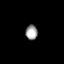
Tissue: prostate
Cell type: Fibroblasts
Senescence score: 0.802
Nuclear area (px): 173
Mean DAPI intensity: 159.283